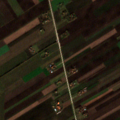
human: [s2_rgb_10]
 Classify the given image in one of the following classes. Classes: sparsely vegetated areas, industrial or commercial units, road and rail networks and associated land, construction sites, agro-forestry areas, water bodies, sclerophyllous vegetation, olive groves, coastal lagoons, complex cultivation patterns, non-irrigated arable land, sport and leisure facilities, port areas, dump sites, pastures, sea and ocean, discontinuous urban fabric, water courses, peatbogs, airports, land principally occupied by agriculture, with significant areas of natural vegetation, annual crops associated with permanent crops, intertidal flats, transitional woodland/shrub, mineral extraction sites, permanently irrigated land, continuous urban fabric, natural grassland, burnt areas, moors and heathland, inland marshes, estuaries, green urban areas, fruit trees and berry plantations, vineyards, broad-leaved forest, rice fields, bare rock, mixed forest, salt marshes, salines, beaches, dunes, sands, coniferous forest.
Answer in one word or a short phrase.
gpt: industrial or commercial units, non-irrigated arable land, complex cultivation patterns